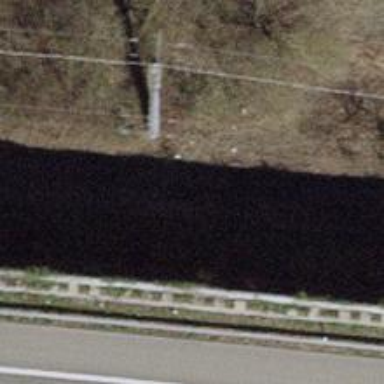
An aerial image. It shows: Concrete power pole.